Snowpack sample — Snodgrass Mountain, Crested Butte, Colorado (2/4/25, 12:06 PM MST)
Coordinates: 38.923, -106.968
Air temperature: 35 °F
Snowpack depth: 80 cm
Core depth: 50 cm
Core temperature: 30.2 °F
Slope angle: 14°, slope face: 78°
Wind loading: low
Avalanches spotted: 0
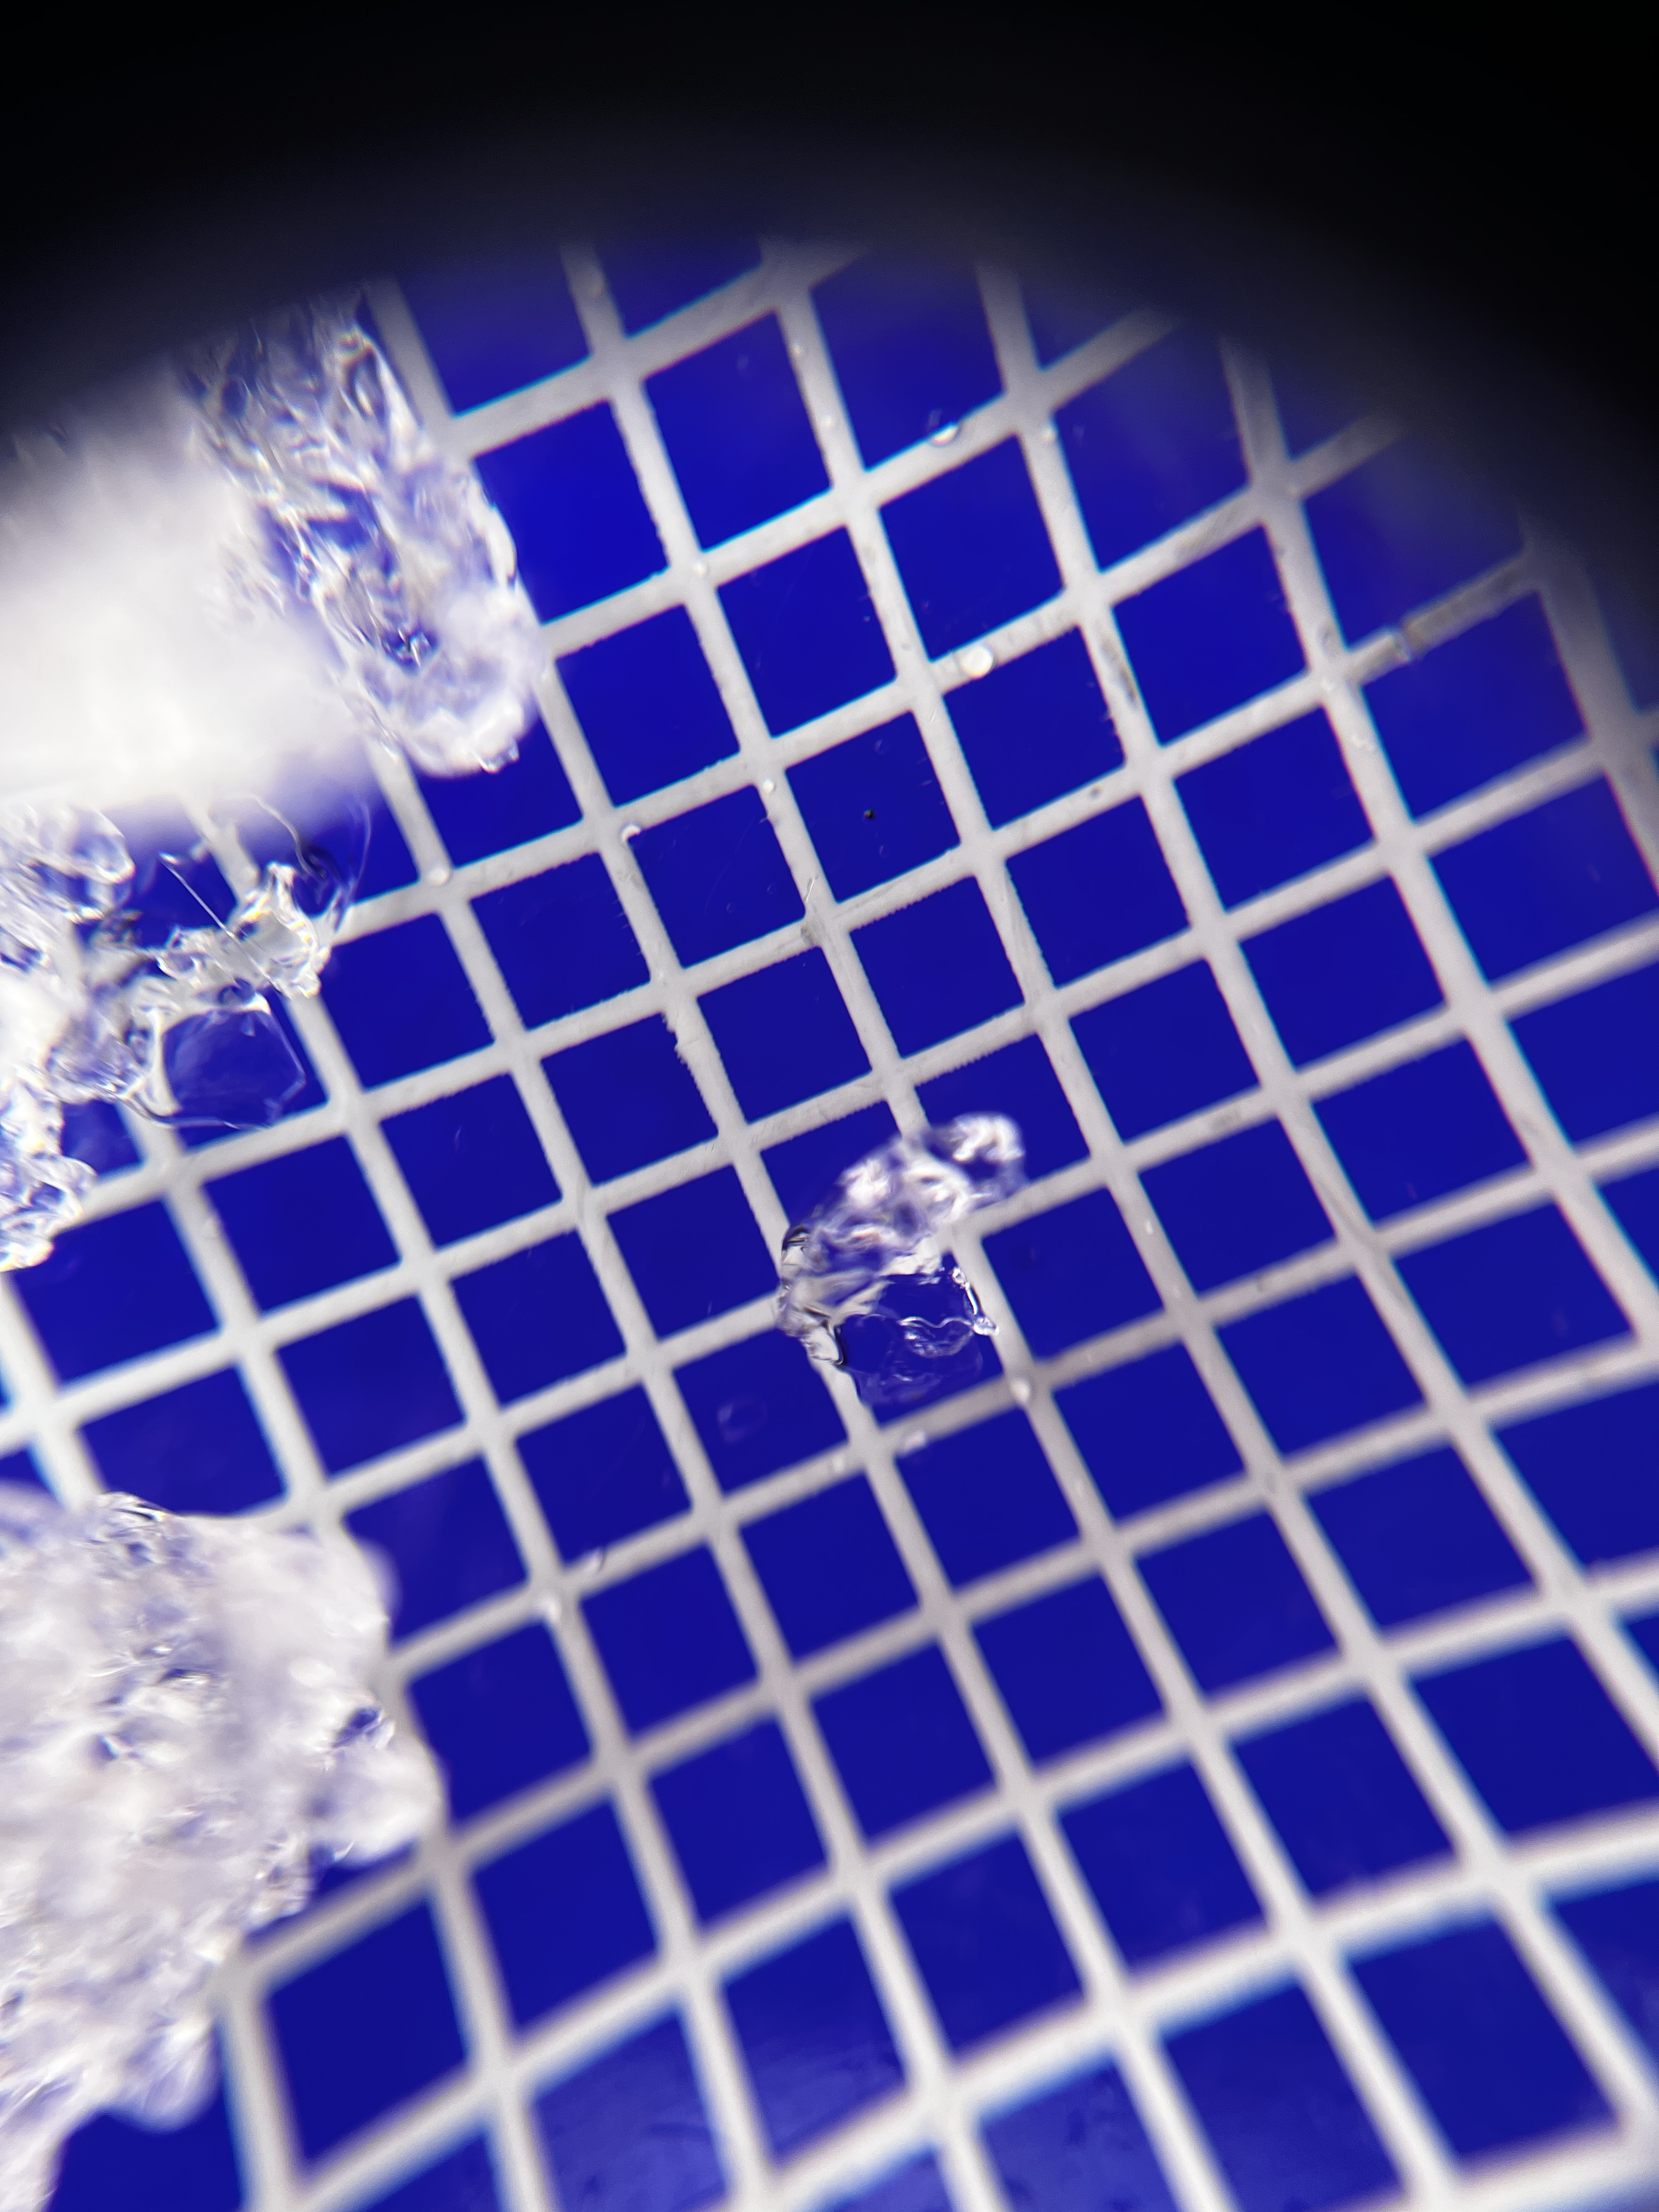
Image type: magnified_profile
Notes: No avalanches nearby, unusually warm weather for the last month reported by residents, Collected 25 yards from treeline